Question: I am trying to use a Kendo mobile widget - switch in my web application as below:

'''
<input id="btnConvert" type="checkbox" onclick="onChange();" />
$(document).ready()
{
$("#btnConvert").kendoMobileSwitch({
onLabel: "UK",
offLabel: "US"
});
}
function onChange(e) {
alert(e.checked);//true of false
}
'''
But its not firing the click event. i tried the onchange event which is also not working.
Also i tried
'''
$('input:checkbox').change(function () {
}
'''
but no success...
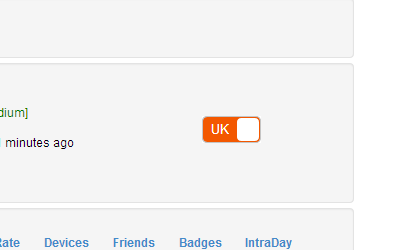
Answer: Define a 'change' handler event in your 'switch' definition.
'''
$("#btnConvert").kendoMobileSwitch({
onLabel: "UK",
offLabel: "US",
change : function (e) {
alert("You changed the value");
}
});
'''
See the documentation <URL>.